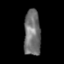
Tissue: prostate
Cell type: T cells
Senescence score: 0.725
Nuclear area (px): 752
Mean DAPI intensity: 112.181